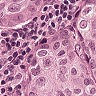
Metastatic tissue present: yes